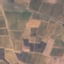
Land use / land cover: PermanentCrop